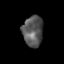
Tissue: skin
Cell type: Epithelial cells
Senescence score: 0.2563
Nuclear area (px): 612
Mean DAPI intensity: 87.034